Aerial crown-view tile of a tropical tree (Barro Colorado Island, Panama), acquired 20250915:
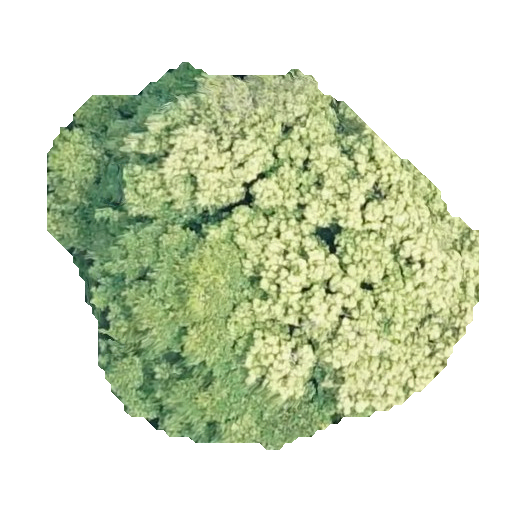
Species: Prioria copaifera
GBIF accepted scientific name: Prioria copaifera
Crown area: 174.653 m²